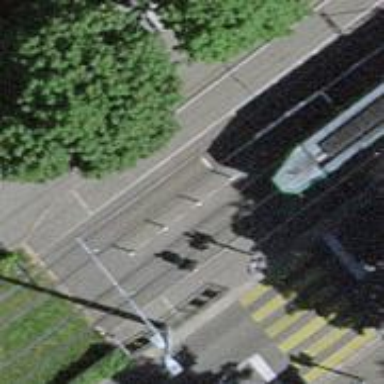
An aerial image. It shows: Tram stop with public transport connection.